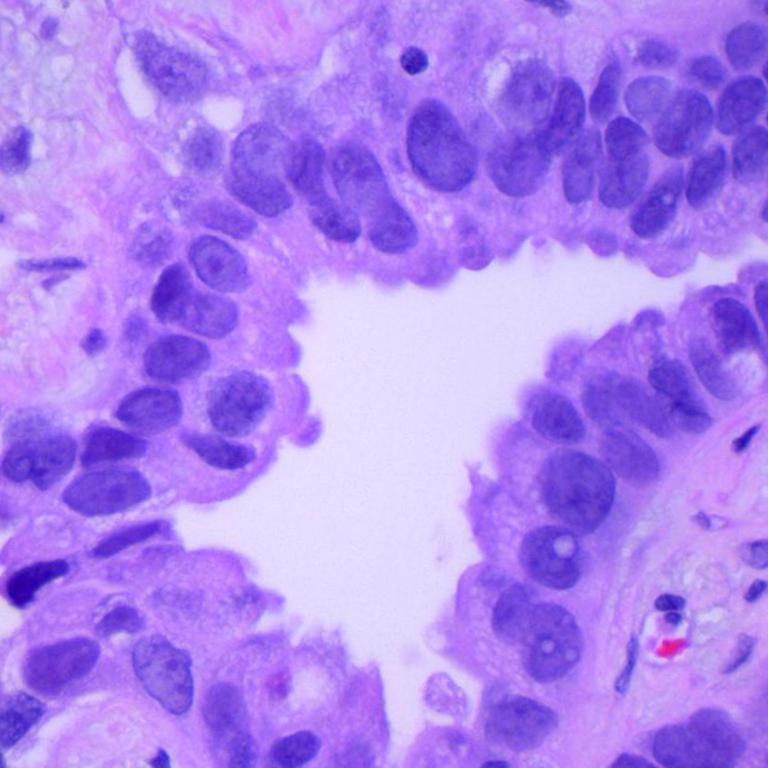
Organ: lung
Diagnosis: adenocarcinomas